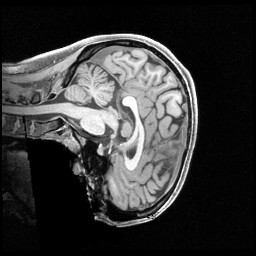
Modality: T1w
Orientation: sagittal
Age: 21
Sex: female
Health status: healthy
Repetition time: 2.4 s
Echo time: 0.00222 s